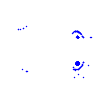
Particle: electron